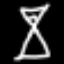
Label: hourglass